Field crop: maize
Growth stage: 1
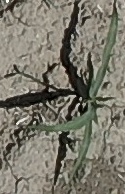
Species: sorghum